Interaction volume radius: 5 \u00c5
Interaction volume height: 30 \u00c5
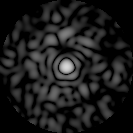
Disorder parameter: 0.8218